Question: I would like to create a tooltip like thing in Android to help show my users what something is, as people have told me they don't know what it is. For an idea of what i'm after here is a drawing:

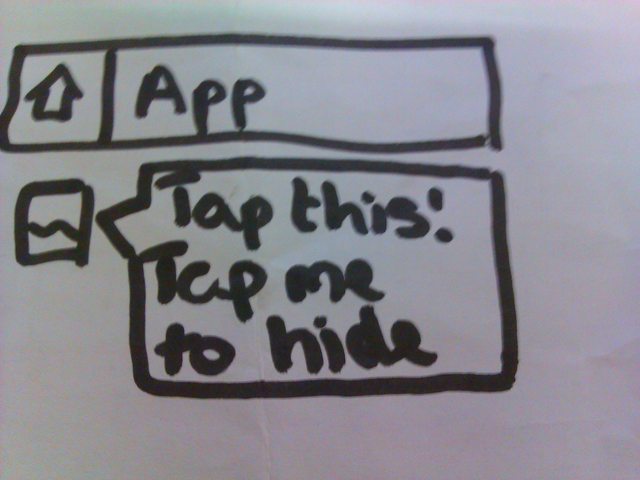
Answer: For anyone just joining us from searching this.
This is a better Holo solution <URL>